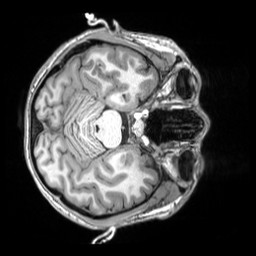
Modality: T1w
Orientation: axial
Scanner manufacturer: siemens
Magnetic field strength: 3 T
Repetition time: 2.5 s
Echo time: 0.00343 s